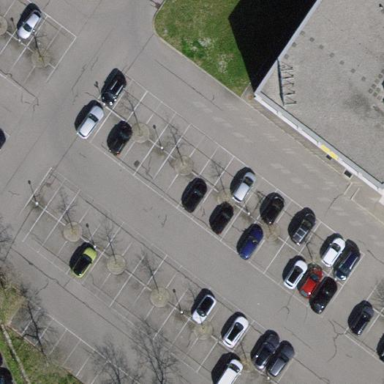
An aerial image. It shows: Parking area with surface.